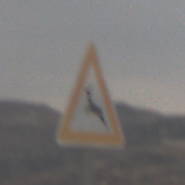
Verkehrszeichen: WildwechselRechts
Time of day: MorningAfternoon
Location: Outdoor (Nature)
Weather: Overcast
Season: NotSpecified
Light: Natural